高一 · 组合数学
如图 2-3-8 所示, $P A \perp$ 平面 $A B C$, 在 $\triangle A B C$ 中, $B C \perp A C$, 则图中直角三角形的个数有

图 2-3-8
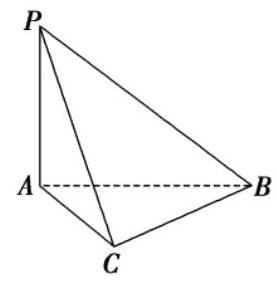
解析: left.\begin{array}{l}P A \perp \text { 平面 } A B C \\ B C \subset \text { 平面 } A B C\end{array}\right\} \Rightarrow$

$$
\left.\begin{array}{l}
P A \perp B C \\
A C \perp B C \\
P A \cap A C=A
\end{array}\right\} \Rightarrow B C \perp \text { 平面 } P A C \Rightarrow B C \perp P C
$$

$\therefore$ 直角三角形有 $\triangle P A B 、 \triangle P A C 、 \triangle A B C 、 \triangle P B C$.